Question: What sport is mentioned?
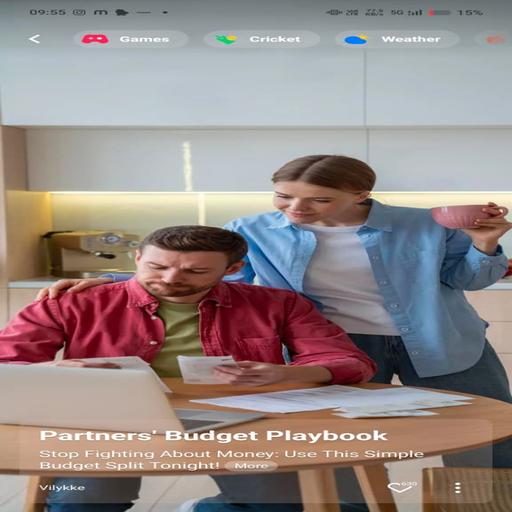
Answer:  Cricket